This is a demodulated (Hilbert-envelope) spectrum computed from a bearing vibration snapshot; the dashed markers indicate where each bearing fault type would appear (BPFO, BPFI, BSF, FTF). Diagnose the bearing from this image, choosing from: normal, inner_race, outer_race, ball.
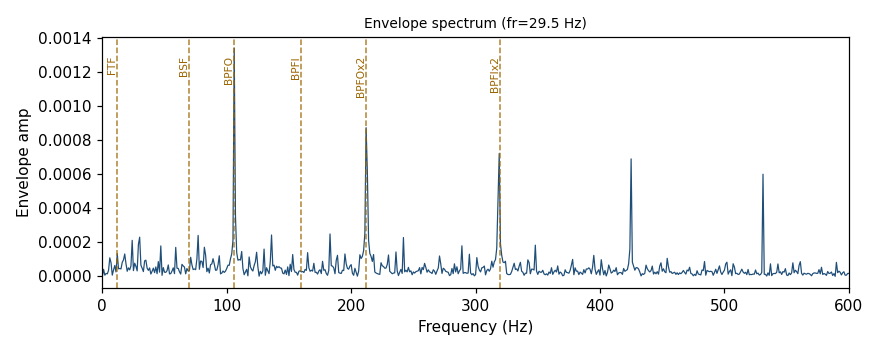
Answer: outer_race